Interaction volume radius: 5 \u00c5
Interaction volume height: 25 \u00c5
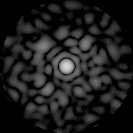
Disorder parameter: 0.8359